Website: ulta-beauty
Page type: account-selection
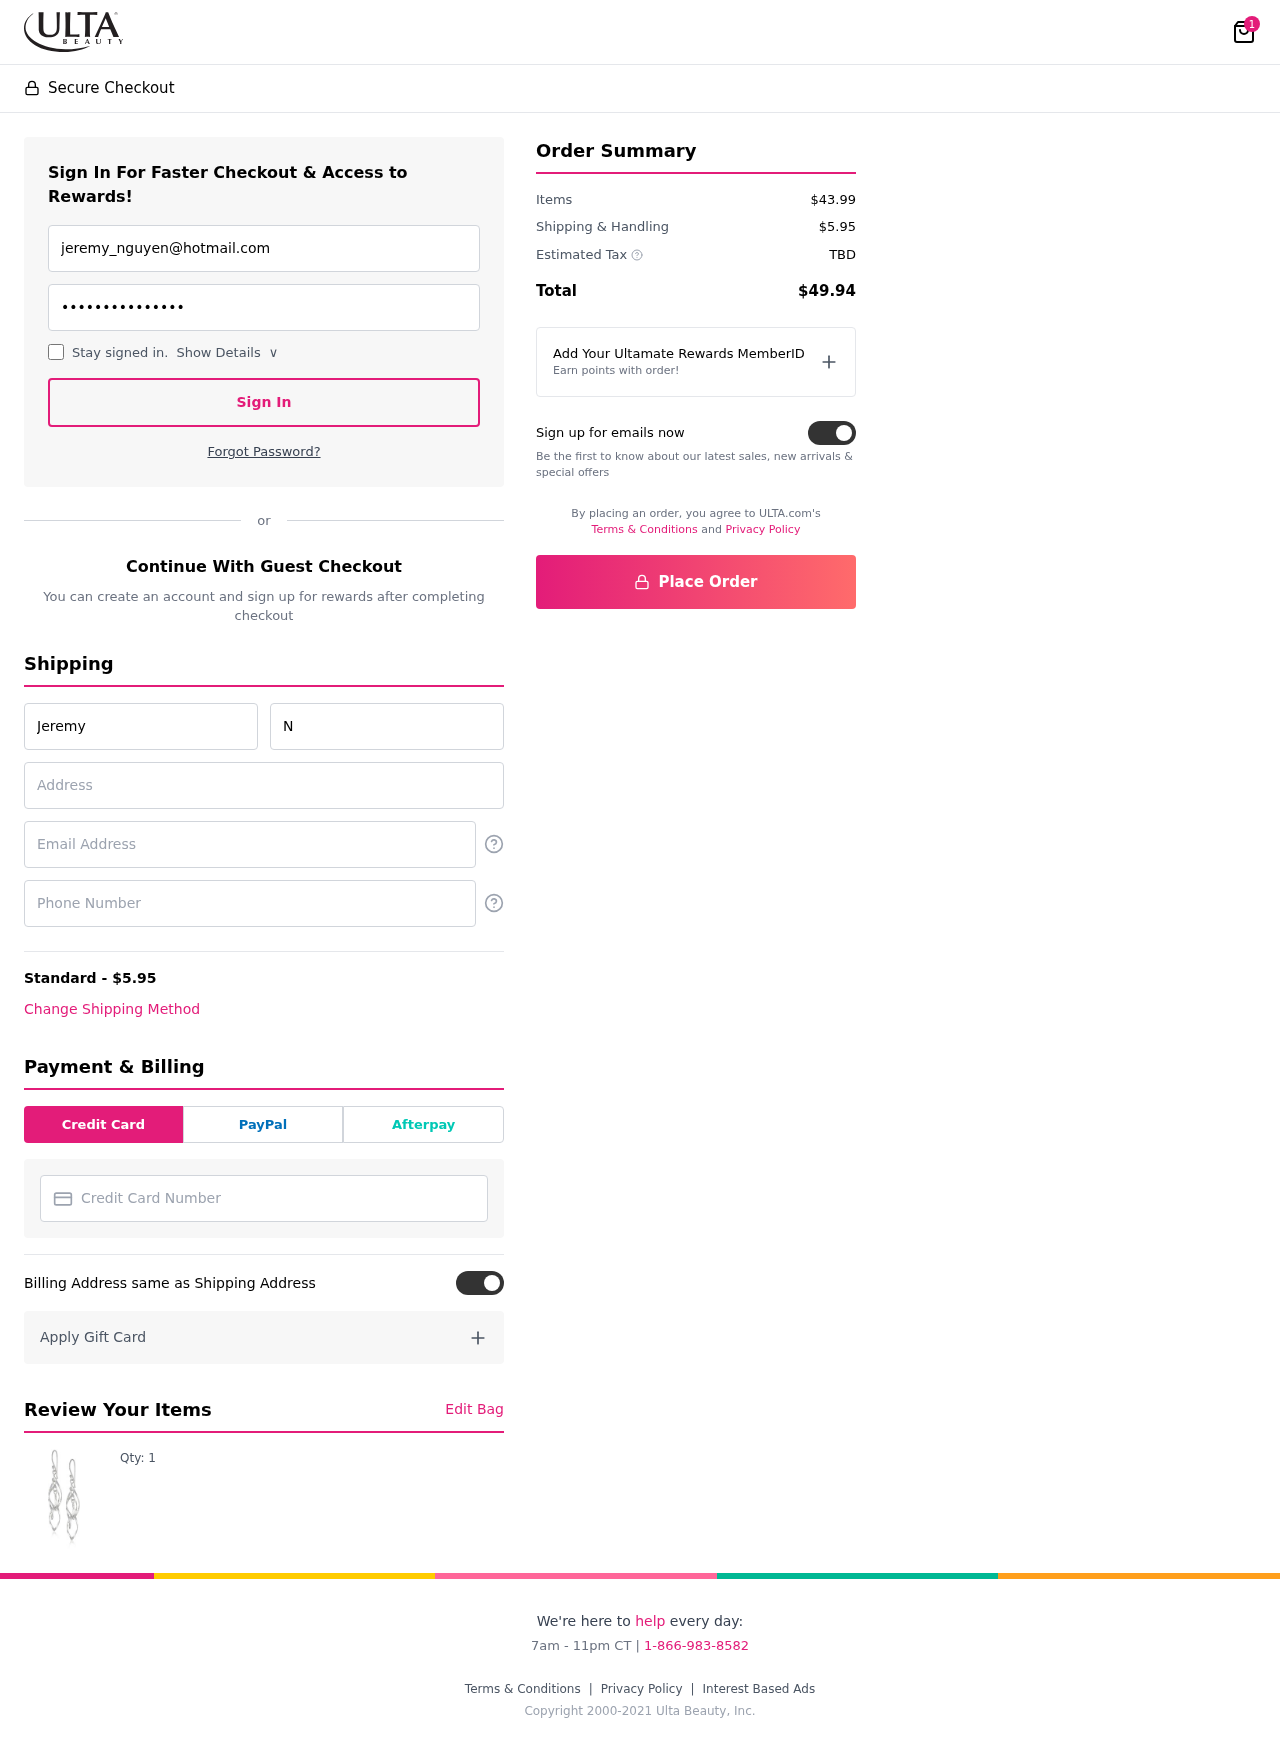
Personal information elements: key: PII_CARD_NUMBER
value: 2294 1188 6046 3919
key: PII_EMAIL
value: jeremy_nguyen@hotmail.com
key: PII_EMAIL2
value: jeremy_nguyen@hotmail.com
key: PII_FIRSTNAME
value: Jeremy
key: PII_LASTNAME
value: Nguyen
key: PII_PHONE
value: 9386897287
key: PII_STREET
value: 096 Elizabeth Coves Suite 714
Product elements: key: PRODUCT1_QUANTITY
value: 1
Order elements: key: ORDER_NUM_ITEMS
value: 1
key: ORDER_SHIPPING_COST
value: $5.95
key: ORDER_SUBTOTAL
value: $43.99
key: ORDER_TAX
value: TBD
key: ORDER_TOTAL
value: $49.94